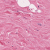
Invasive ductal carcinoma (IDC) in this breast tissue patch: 0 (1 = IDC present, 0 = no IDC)